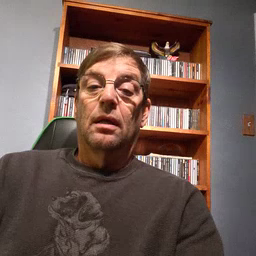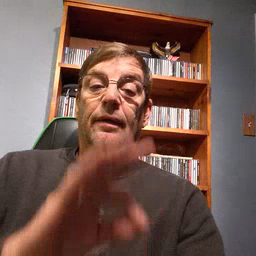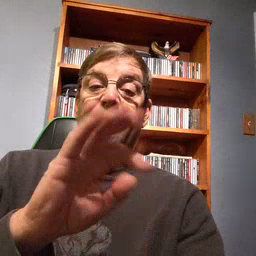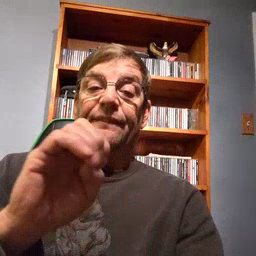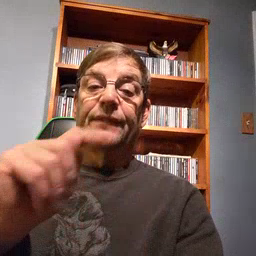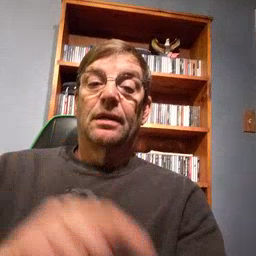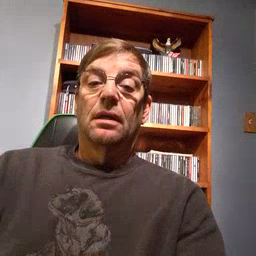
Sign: feet